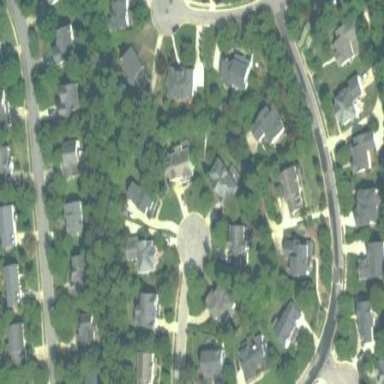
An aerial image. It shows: Residential area within neighborhood.